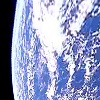
Label: cloud